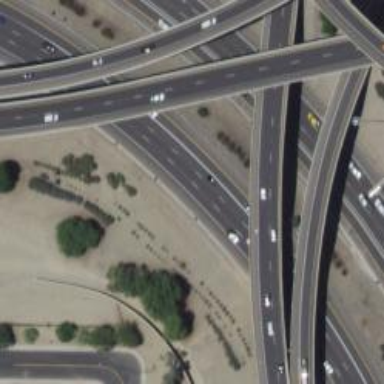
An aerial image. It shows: View of motorway.